Interaction volume radius: 5 \u00c5
Interaction volume height: 20 \u00c5
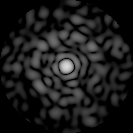
Disorder parameter: 0.8439